Question: I am making a table control that displays some additional text data apart from those in DisplayRole of its model. In all other respects text and cell display should be identical. What i am having trouble with is correct display of highlighted cell.
I am currently using the following code:
'''
void MatchDelegate::paint(QPainter *painter, const QStyleOptionViewItem &option, const QModelIndex &index) const
{
if (option.state & QStyle::State_Selected)
painter->fillRect(option.rect, option.palette.highlight());
painter->save();
QString str = qvariant_cast<QString>(index.data())+ "
";
str += QString::number(qvariant_cast<float>(index.data(Qt::UserRole)));
if (option.state & QStyle::State_Selected)
painter->setBrush(option.palette.highlightedText());
else
painter->setBrush(qvariant_cast<QBrush>(index.data(Qt::ForegroundRole)));
painter->drawText(option.rect, qvariant_cast<int>(index.data(Qt::TextAlignmentRole)), str);
painter->restore();
}
'''
However, the result looks like this:

Text color is wrong, there is no dashing line around the cell, and when the control loses focus, the cell remains blue instead of becoming light gray like drawn by default cells do.
How should painting code be changed to fix those issues?
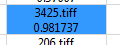
Answer: Please try below code, It will work.
Set drawControl with take care to draw dashed line( Let Qt take care it internally ) when selected.
> Fixed( Dashed line, Text color and multiline ) while selecting cell.

'''
void MatchDelegate::paint(QPainter *painter, const QStyleOptionViewItem &option, const QModelIndex &index) const
{
QStyleOptionViewItemV4 opt = option;
initStyleOption(&opt, index);
const QWidget *widget = option.widget;
QString str = qvariant_cast<QString>(index.data())+ "
";
str += QString::number(qvariant_cast<float>(index.data(Qt::UserRole)));
opt.text = "";
//option
QStyle *style = widget ? widget->style() : QApplication::style();
if (option.state & QStyle::State_Selected)
{
// Whitee pen while selection
painter->setPen(Qt::white);
painter->setBrush(option.palette.highlightedText());
// This call will take care to draw, dashed line while selecting
style->drawControl(QStyle::CE_ItemViewItem, &opt, painter, widget);
}
else
{
painter->setPen(QPen(option.palette.foreground(), 0));
painter->setBrush(qvariant_cast<QBrush>(index.data(Qt::ForegroundRole)));
}
painter->drawText(option.rect, qvariant_cast<int>(index.data(Qt::TextAlignmentRole)), str);
}
'''